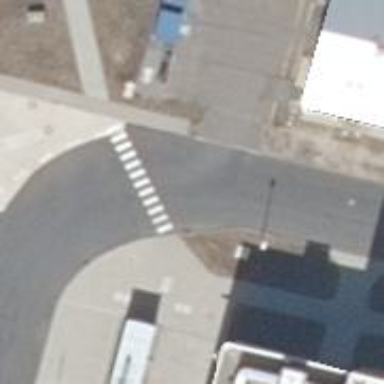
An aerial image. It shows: Marked crossing on the road.